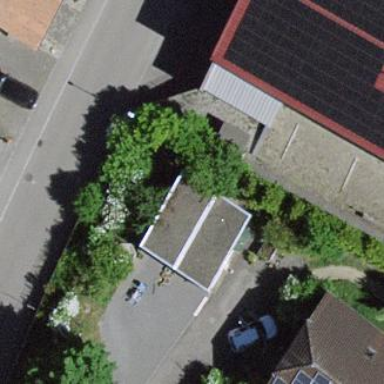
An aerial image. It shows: Garage building.